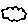
Label: cloud